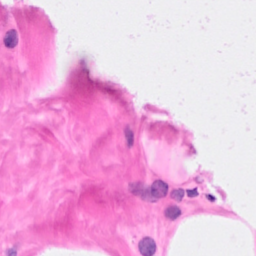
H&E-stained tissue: Breast